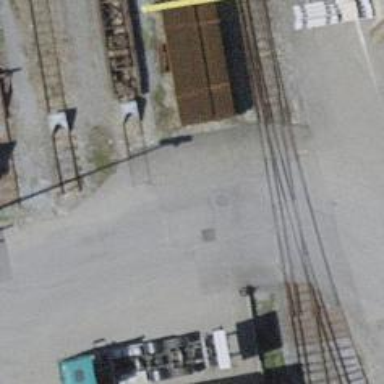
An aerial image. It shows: Railway buffer stop.